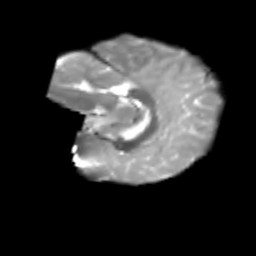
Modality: T2w
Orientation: sagittal
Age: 6
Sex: female
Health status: healthy